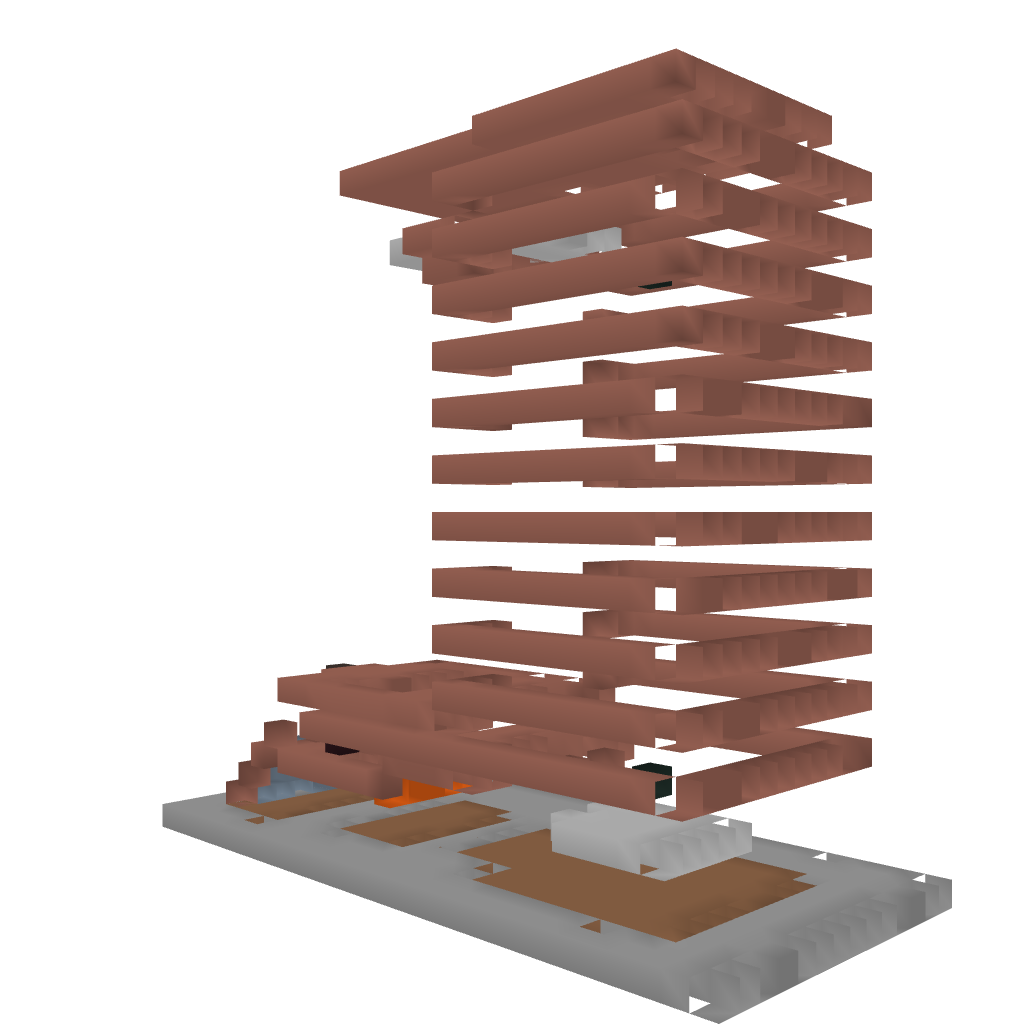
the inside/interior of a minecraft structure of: Mr. GnarKill